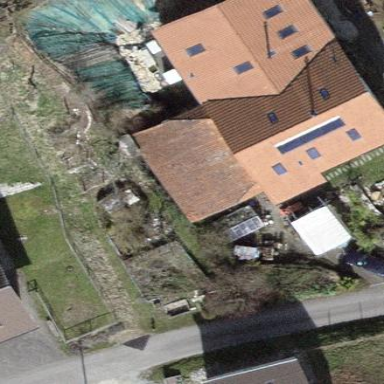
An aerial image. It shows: Shed building.